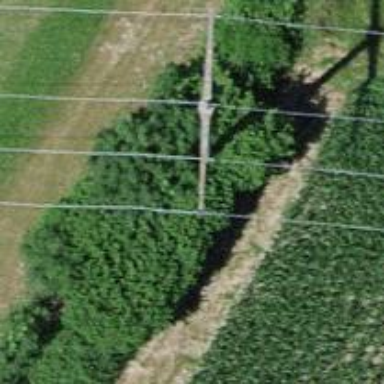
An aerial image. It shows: Power pole.